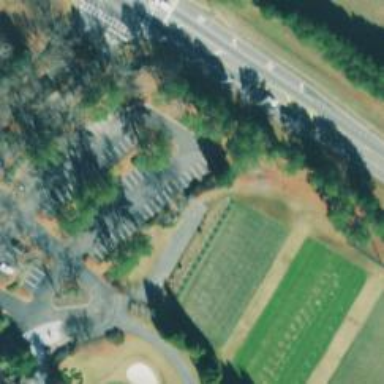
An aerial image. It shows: Driving range for golf on grass.